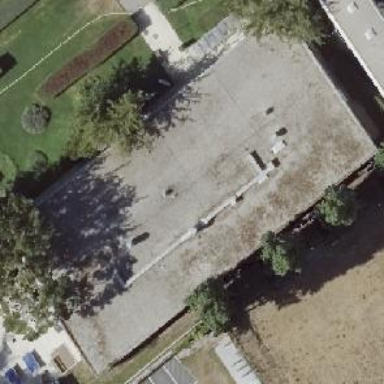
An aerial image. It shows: Office building with flat roof.